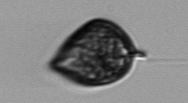
Label: Prorocentrum_micans